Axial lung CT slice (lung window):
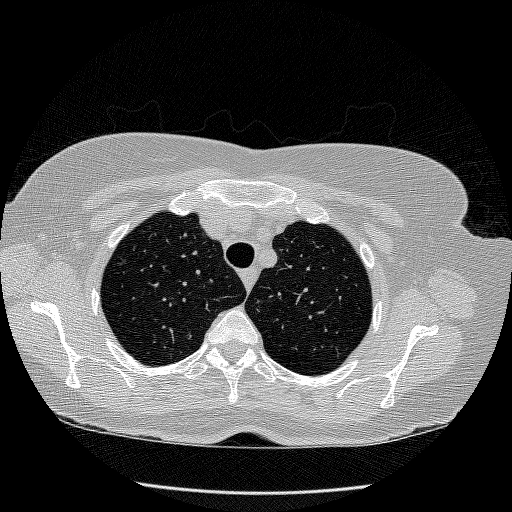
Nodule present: no